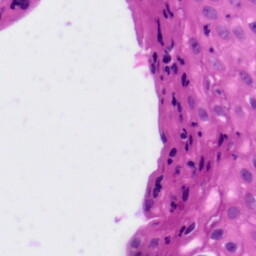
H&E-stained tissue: Tonsil